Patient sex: M
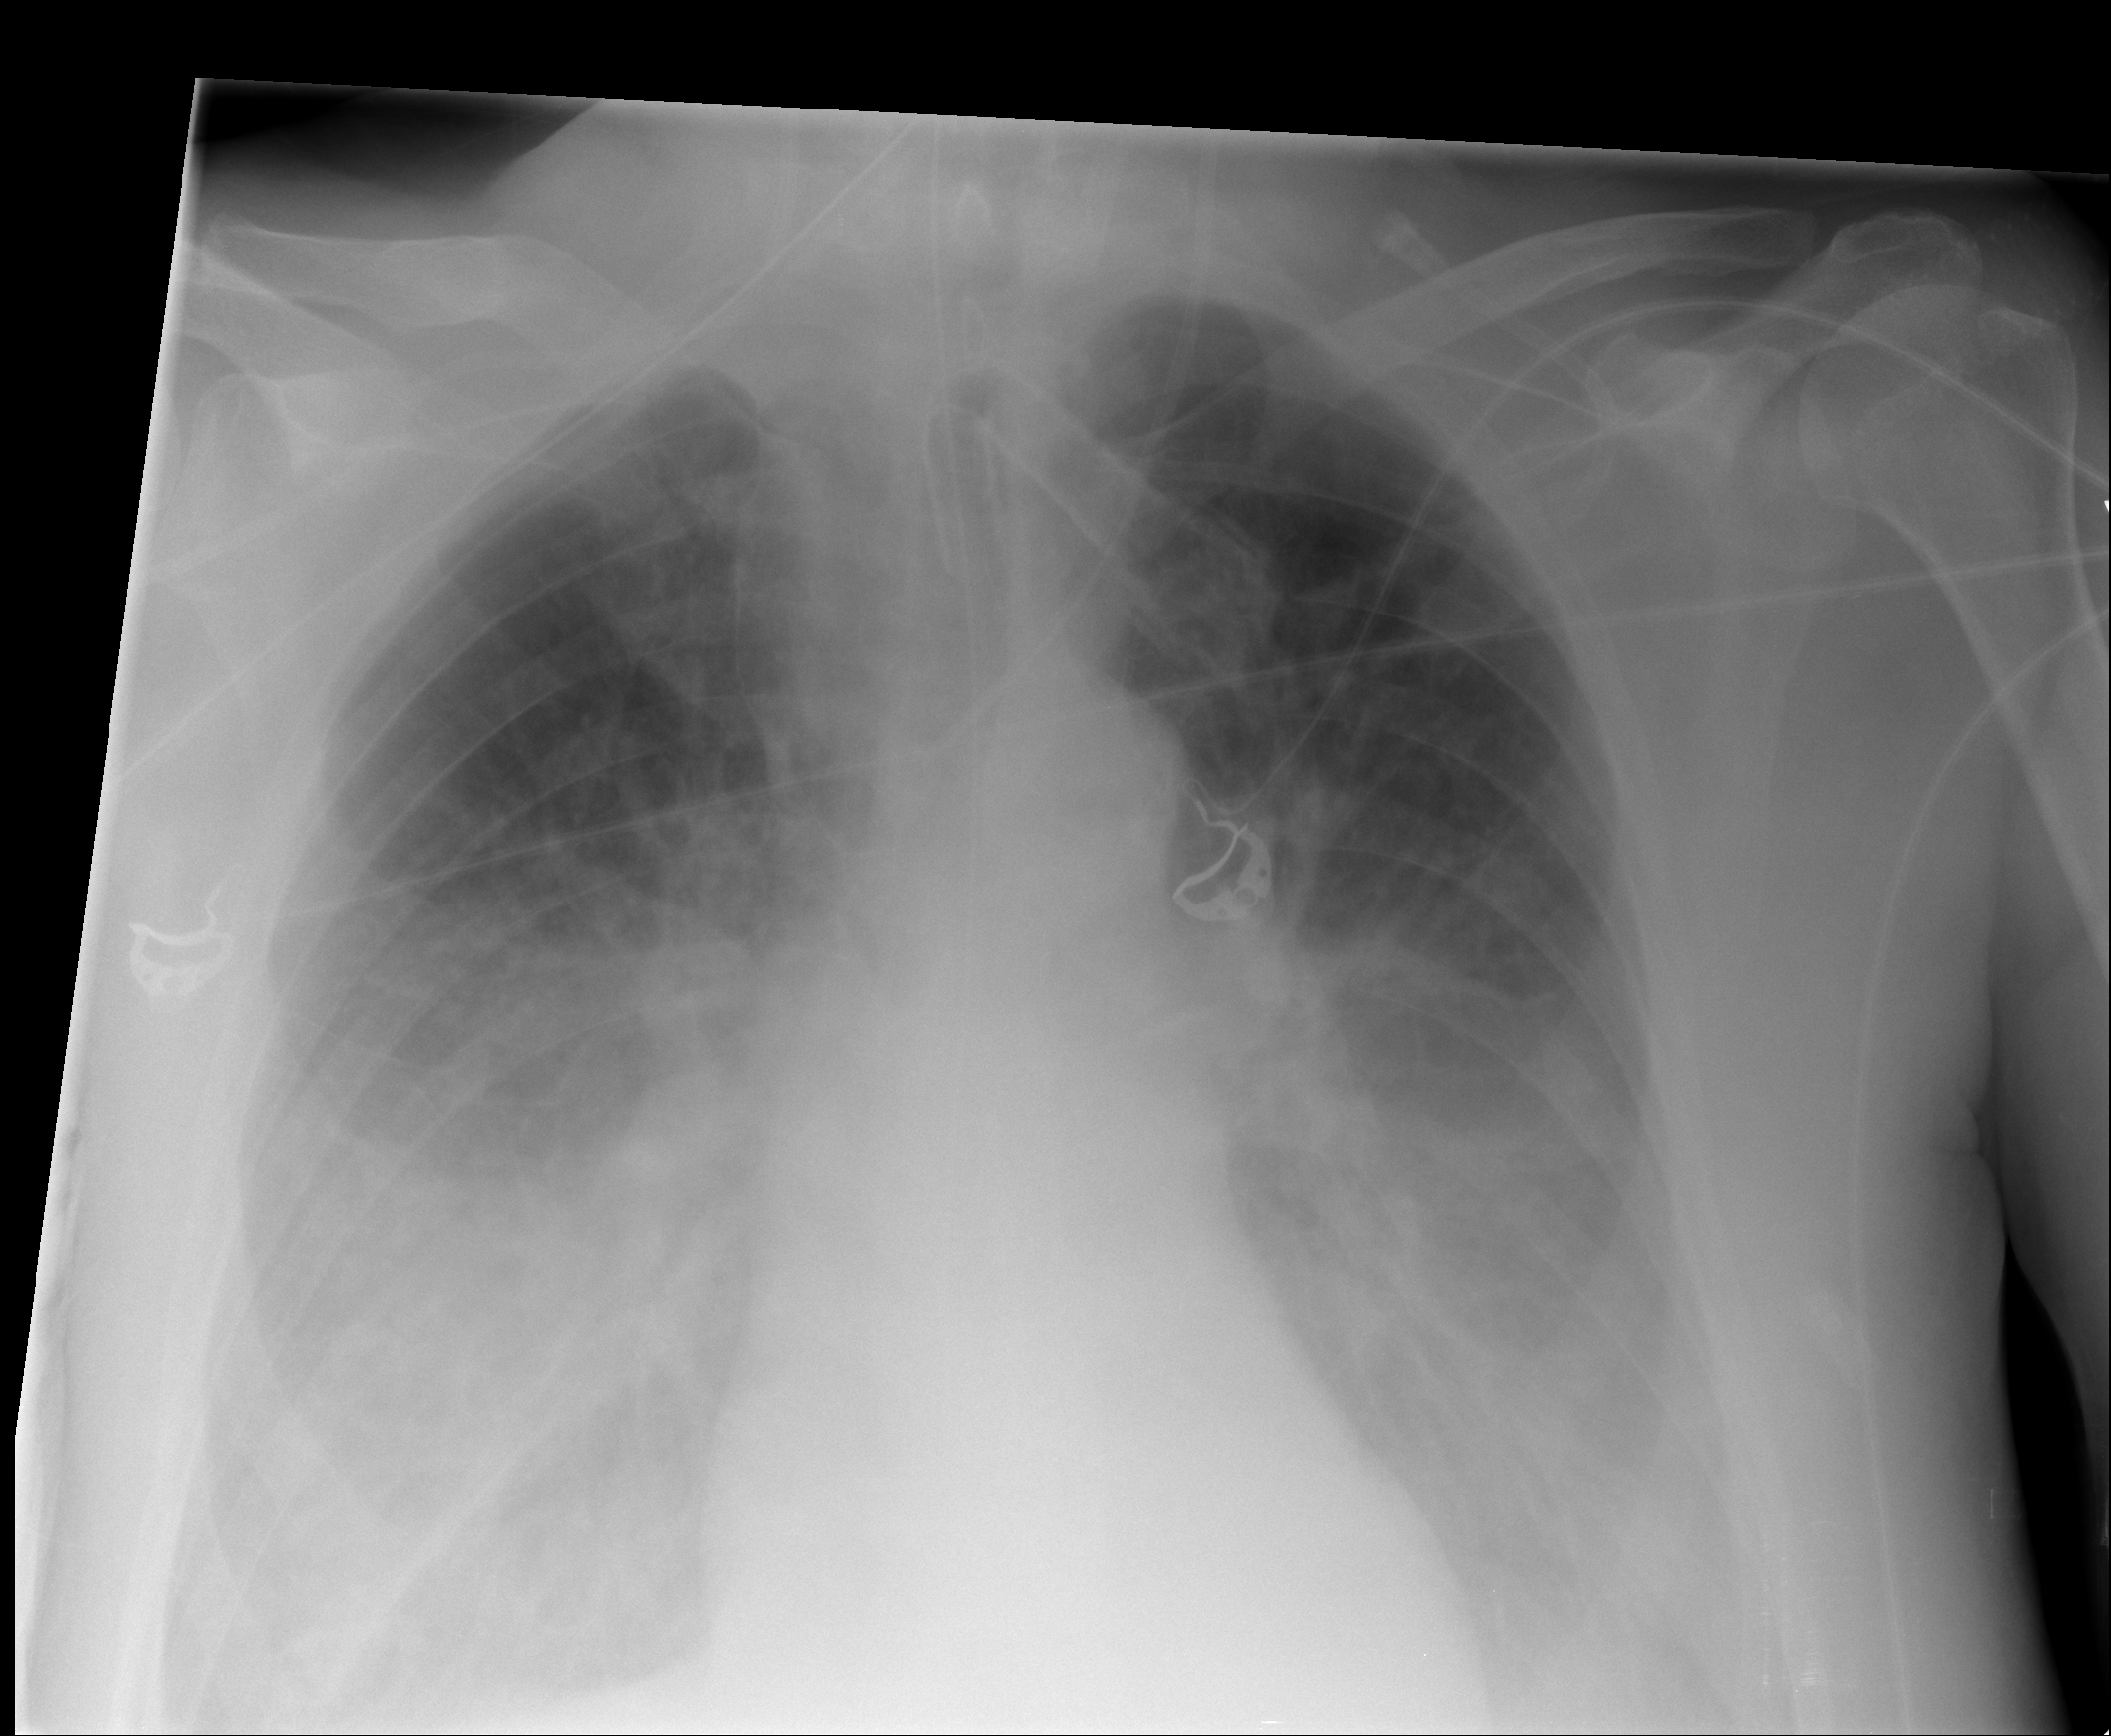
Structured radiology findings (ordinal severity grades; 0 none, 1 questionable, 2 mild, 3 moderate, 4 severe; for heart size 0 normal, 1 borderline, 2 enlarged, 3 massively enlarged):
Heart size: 0
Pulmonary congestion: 2
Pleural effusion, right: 3
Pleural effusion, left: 3
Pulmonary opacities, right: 2
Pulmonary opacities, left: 2
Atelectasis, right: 3
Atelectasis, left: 3